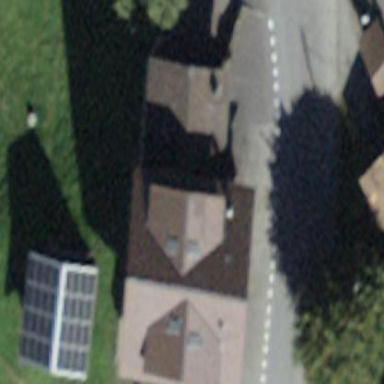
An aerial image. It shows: Residential building.